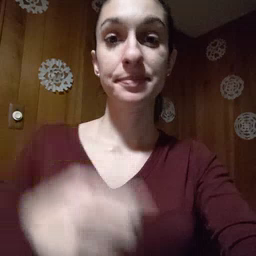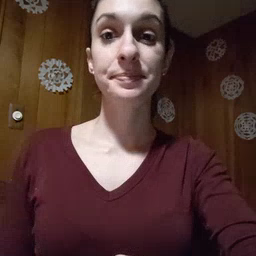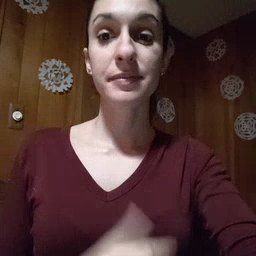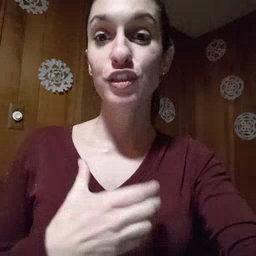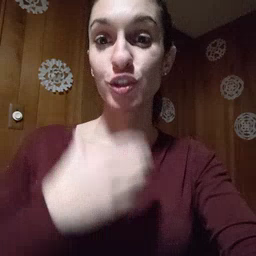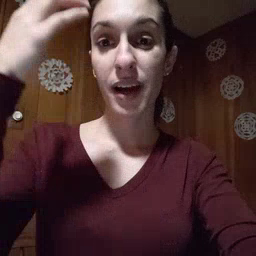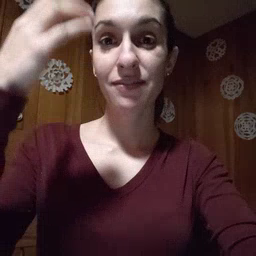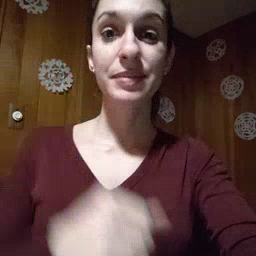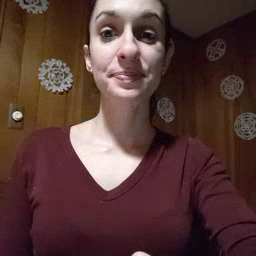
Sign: giraffe